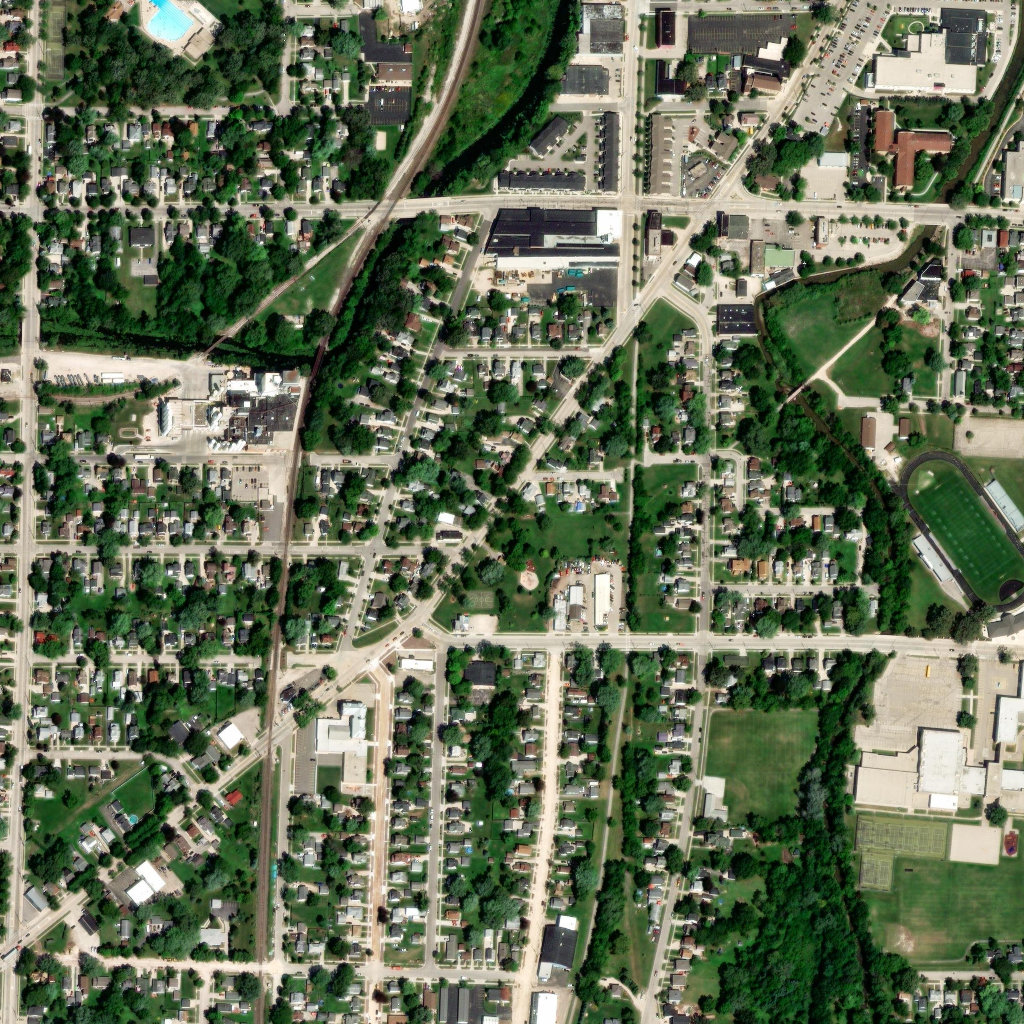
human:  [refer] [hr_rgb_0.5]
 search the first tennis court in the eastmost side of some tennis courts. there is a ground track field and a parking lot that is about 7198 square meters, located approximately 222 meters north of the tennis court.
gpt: <box>[[90, 81, 92, 83, 0]]</box>

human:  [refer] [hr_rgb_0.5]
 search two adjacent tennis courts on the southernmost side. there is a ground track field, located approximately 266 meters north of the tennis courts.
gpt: <box>[[84, 83, 87, 86, 0]]</box>